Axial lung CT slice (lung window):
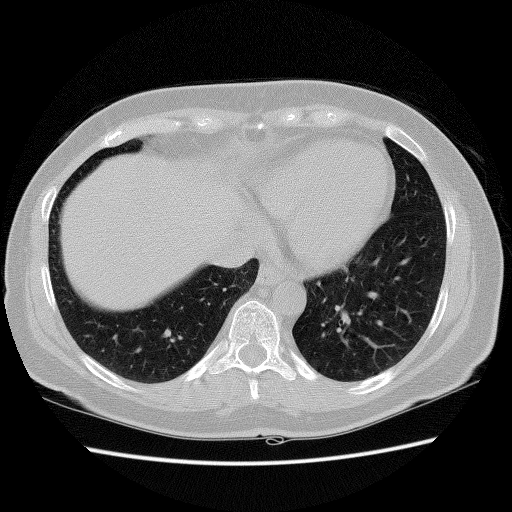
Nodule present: no